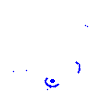
Particle: proton